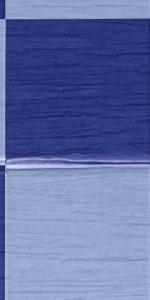
Label: Empty